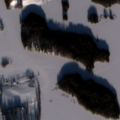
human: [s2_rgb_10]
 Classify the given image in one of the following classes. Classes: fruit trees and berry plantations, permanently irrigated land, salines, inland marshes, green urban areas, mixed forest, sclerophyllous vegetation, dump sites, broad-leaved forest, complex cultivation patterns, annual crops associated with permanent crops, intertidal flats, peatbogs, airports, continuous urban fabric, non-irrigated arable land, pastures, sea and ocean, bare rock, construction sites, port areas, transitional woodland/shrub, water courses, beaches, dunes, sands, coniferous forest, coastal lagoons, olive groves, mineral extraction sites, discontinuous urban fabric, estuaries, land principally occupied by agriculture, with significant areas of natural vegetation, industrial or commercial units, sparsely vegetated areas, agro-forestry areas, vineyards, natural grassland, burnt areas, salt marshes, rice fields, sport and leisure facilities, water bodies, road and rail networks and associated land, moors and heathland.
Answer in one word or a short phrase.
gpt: discontinuous urban fabric, land principally occupied by agriculture, with significant areas of natural vegetation, coniferous forest, water bodies